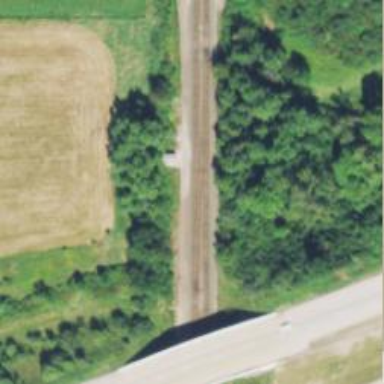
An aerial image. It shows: Outdoor signal box along the railway.